Aerial crown-view tile of a tropical tree (Barro Colorado Island, Panama), acquired 20250715:
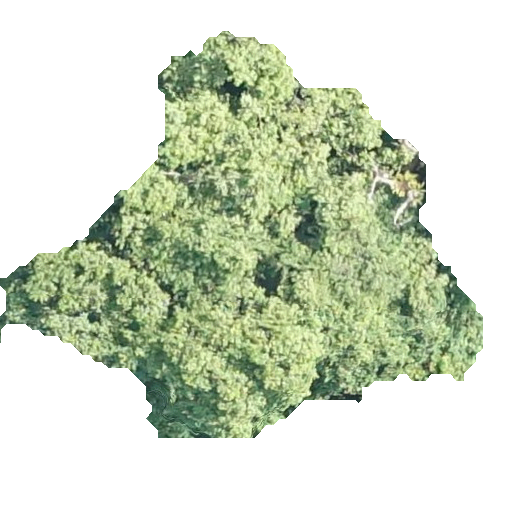
Species: Luehea seemannii
GBIF accepted scientific name: Luehea seemannii
Crown area: 167.024 m²